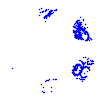
Particle: proton